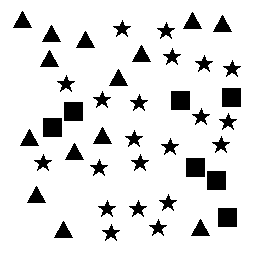
Squares: 7
Triangles: 14
Stars: 21
Total shapes: 42